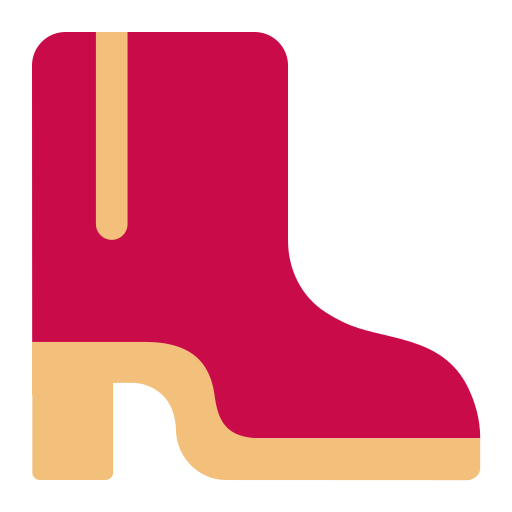
womans boot flat